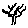
Label: tree